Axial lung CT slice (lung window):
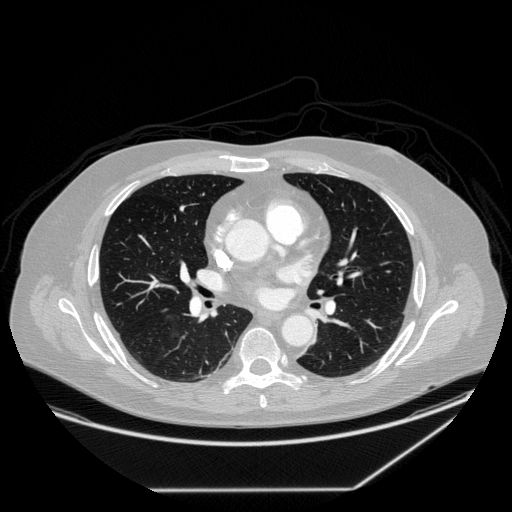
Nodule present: no